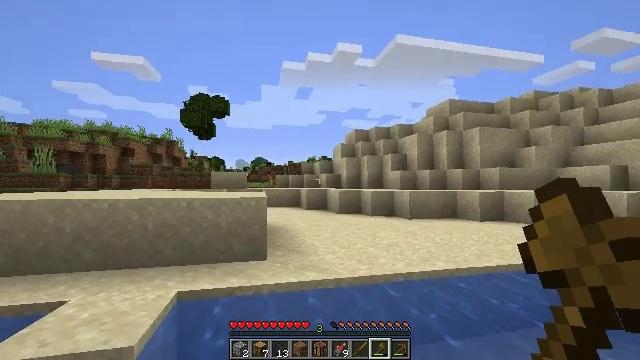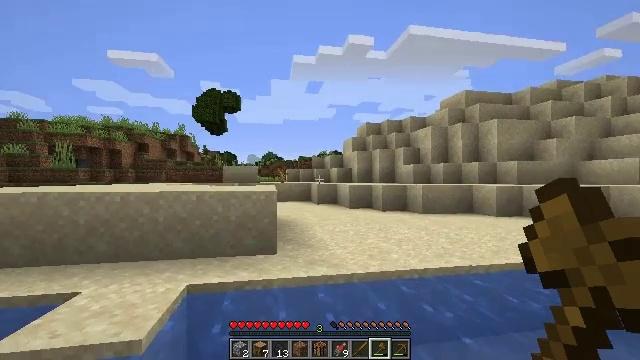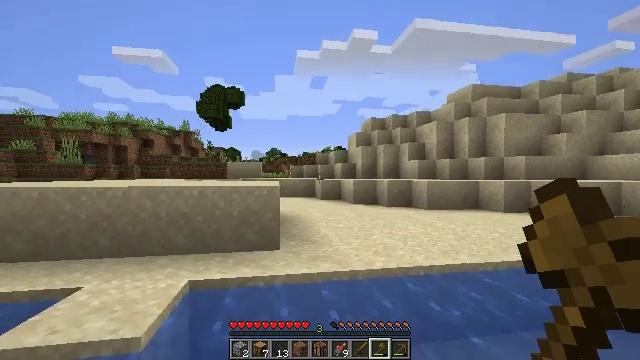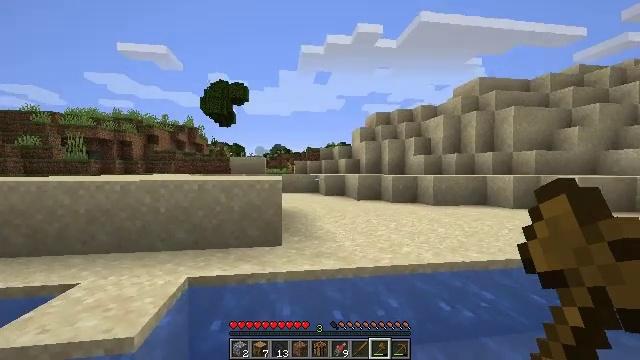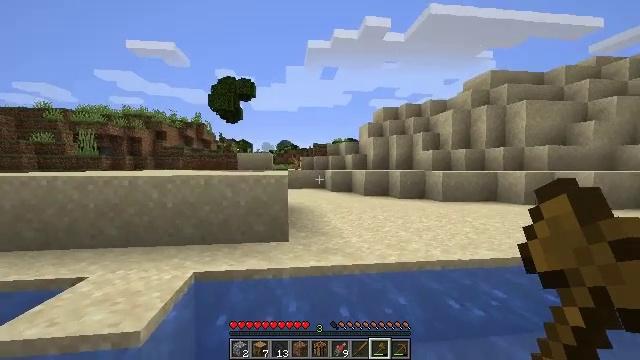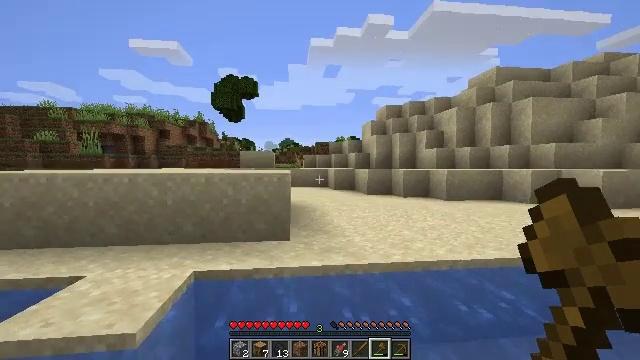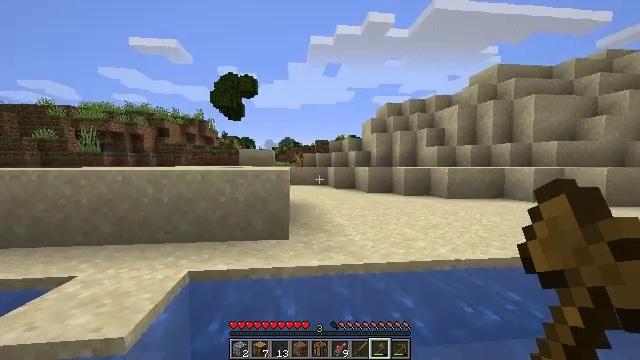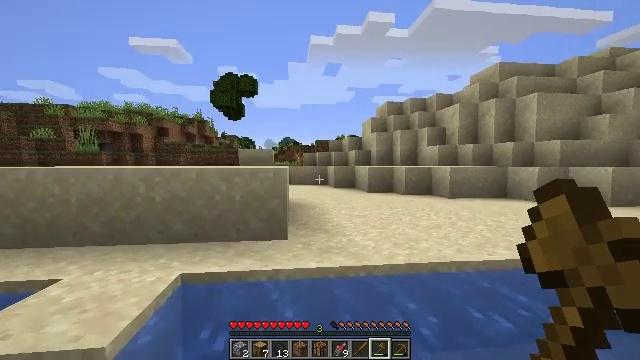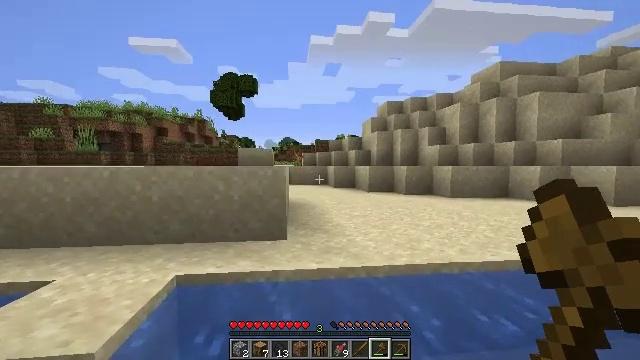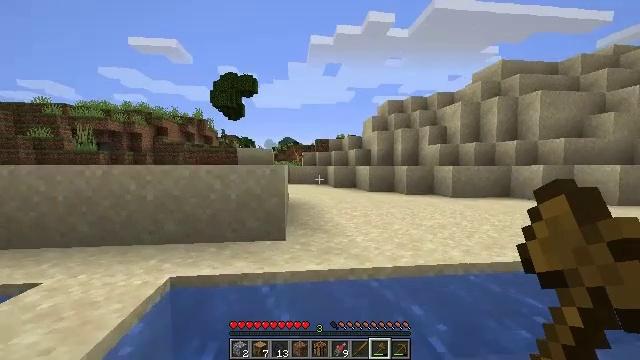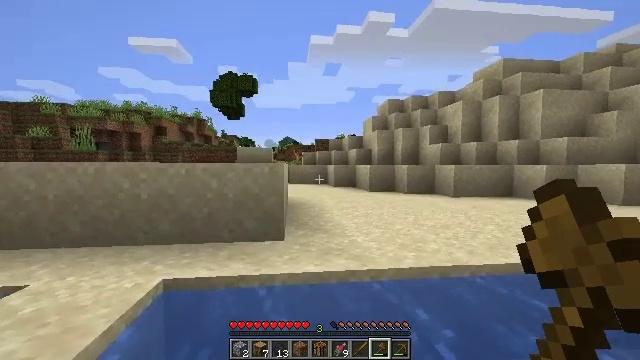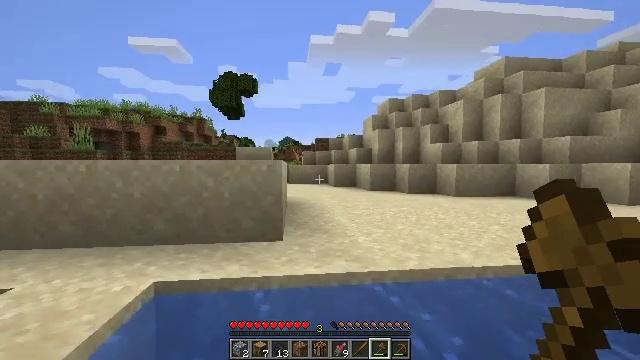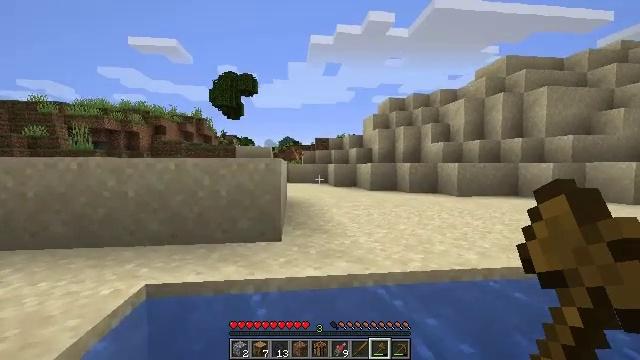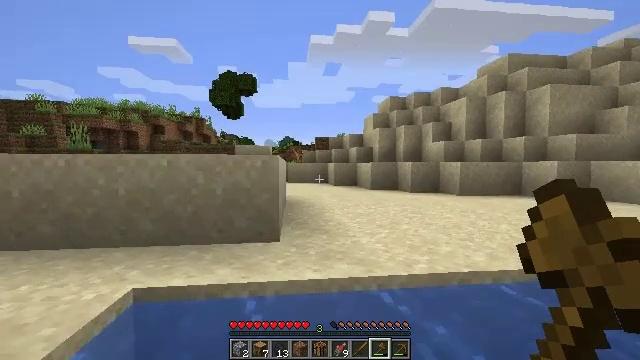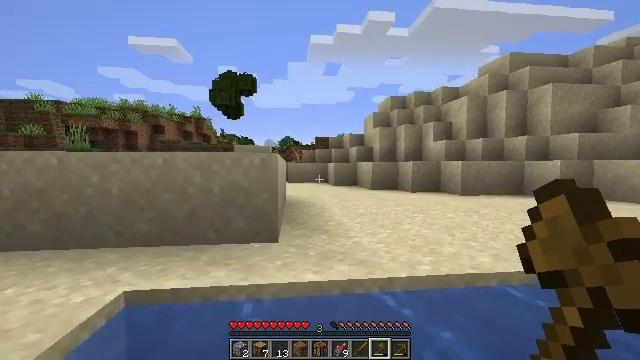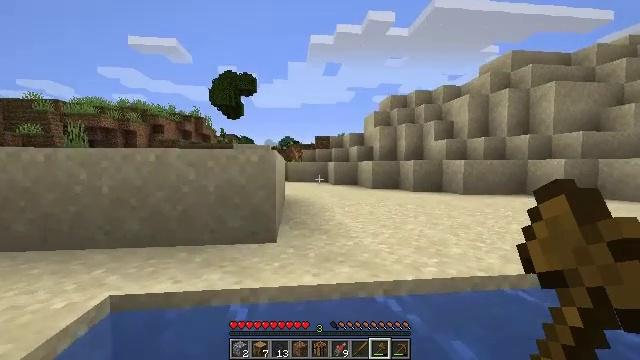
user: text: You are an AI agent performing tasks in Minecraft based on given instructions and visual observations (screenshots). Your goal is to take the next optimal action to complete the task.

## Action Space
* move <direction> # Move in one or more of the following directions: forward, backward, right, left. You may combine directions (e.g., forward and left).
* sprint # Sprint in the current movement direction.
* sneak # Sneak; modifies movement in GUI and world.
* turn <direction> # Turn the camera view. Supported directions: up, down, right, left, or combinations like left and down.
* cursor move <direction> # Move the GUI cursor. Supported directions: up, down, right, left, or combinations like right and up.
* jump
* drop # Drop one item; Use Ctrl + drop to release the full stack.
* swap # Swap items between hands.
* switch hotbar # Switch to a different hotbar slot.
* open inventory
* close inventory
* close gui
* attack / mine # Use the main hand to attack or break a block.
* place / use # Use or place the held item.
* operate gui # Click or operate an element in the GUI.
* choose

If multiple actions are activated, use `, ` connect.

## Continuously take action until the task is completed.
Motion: motion action
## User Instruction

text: Kill aquatic mobs.
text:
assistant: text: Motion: move forward, turn left and down
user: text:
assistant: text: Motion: move forward
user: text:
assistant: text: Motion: move forward
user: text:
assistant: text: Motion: move forward, turn left
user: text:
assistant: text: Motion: move forward
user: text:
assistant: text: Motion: move forward
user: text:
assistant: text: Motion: move forward
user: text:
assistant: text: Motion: move forward
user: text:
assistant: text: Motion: move forward
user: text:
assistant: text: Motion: move forward
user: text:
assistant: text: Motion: move forward
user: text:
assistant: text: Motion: move forward
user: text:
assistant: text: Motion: move forward
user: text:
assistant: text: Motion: move forward
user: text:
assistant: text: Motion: move forward
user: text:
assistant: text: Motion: move forward, jump
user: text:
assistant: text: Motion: move forward, jump
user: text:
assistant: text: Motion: move forward, turn right and down, jump
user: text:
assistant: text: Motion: move forward, turn right and down, jump
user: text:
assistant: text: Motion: move forward and move left, turn right and down, jump
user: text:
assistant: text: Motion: move forward and move left, turn right and down, jump
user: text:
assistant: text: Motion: move forward and move left, turn right, jump
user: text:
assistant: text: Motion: move forward and move left, turn right, jump
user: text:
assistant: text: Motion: move forward and move left, turn right, jump
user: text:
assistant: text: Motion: move forward and move left, turn right, jump
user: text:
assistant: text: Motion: move forward and move left, turn right, jump
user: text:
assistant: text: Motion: move forward and move left, turn right, jump
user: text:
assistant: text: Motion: move forward and move left, turn right, jump
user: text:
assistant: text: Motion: move forward and move left, jump
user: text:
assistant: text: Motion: move forward and move left, turn right, jump